Brain MRI, t1w sequence, axial 2D slice.
Patient: age 34, sex F, weight 95 kg, height 1.95 m
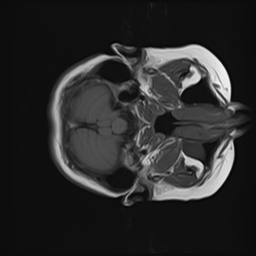